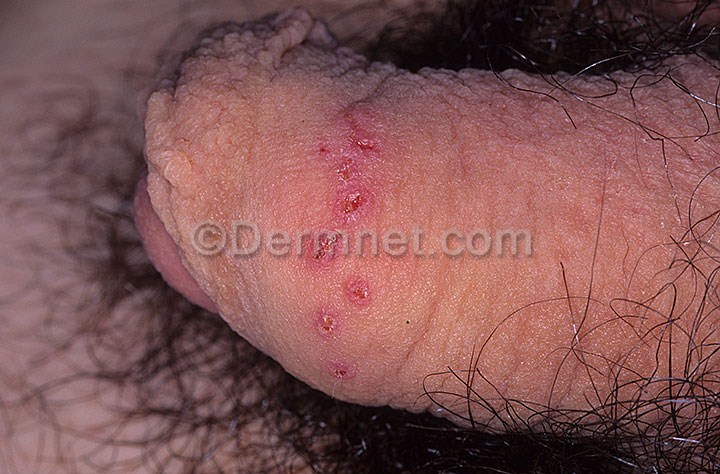
Disease: Herpes HPV and other STDs Photos